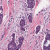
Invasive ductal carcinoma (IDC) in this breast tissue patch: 1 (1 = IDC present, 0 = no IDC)